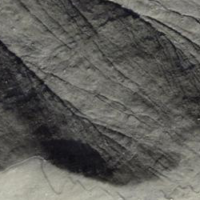
EUNIS habitat code: 48
Species observed at this site:
Doronicum grandiflorum